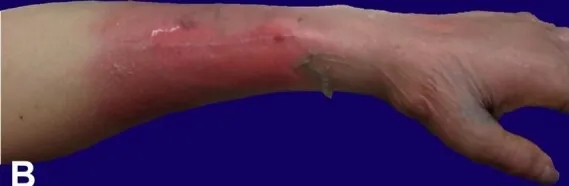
Gross pathologic examination of left upper limb erythema and desquamation.
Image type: radiology (ct)